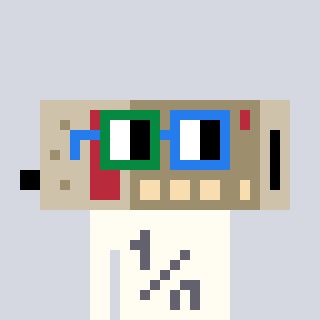
a pixel art character with square green and blue glasses, a cordless phone-shaped head and a grayscale-colored body on a cool background